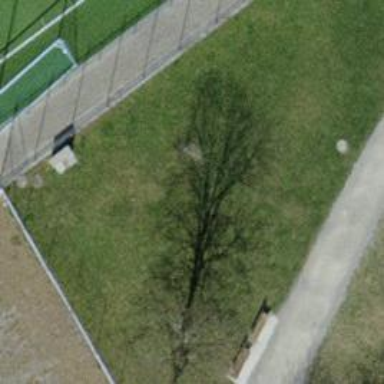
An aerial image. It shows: Picnic table located in leisure land area.